Question: Looking at the screen short
how do i add the Steps and Choose project
is it a jabel or a title in the panel

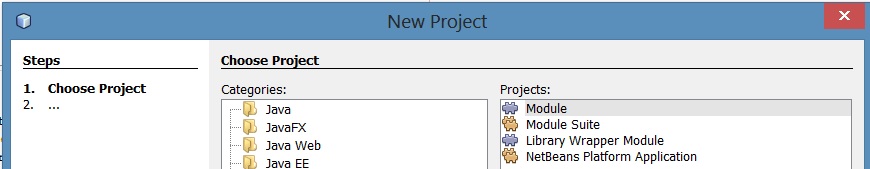
Answer: This would be done by utilising the 'Border' API available within the Swing. Take a closer look at <URL> for more details.
As a very rough example...

'''
import java.awt.BorderLayout;
import java.awt.Color;
import java.awt.EventQueue;
import java.awt.Font;
import javax.swing.JFrame;
import javax.swing.JLabel;
import javax.swing.JPanel;
import javax.swing.UIManager;
import javax.swing.UnsupportedLookAndFeelException;
import javax.swing.border.CompoundBorder;
import javax.swing.border.EmptyBorder;
import javax.swing.border.MatteBorder;
public class PanelTitles {
public static void main(String[] args) {
new PanelTitles();
}
public PanelTitles() {
EventQueue.invokeLater(new Runnable() {
@Override
public void run() {
try {
UIManager.setLookAndFeel(UIManager.getSystemLookAndFeelClassName());
} catch (ClassNotFoundException | InstantiationException | IllegalAccessException | UnsupportedLookAndFeelException ex) {
}
JFrame frame = new JFrame("Testing");
frame.setDefaultCloseOperation(JFrame.EXIT_ON_CLOSE);
frame.setLayout(new BorderLayout());
frame.add(new TitlePane(), BorderLayout.NORTH);
frame.add(new JLabel("This is the content"));
frame.pack();
frame.setLocationRelativeTo(null);
frame.setVisible(true);
}
});
}
public class TitlePane extends JPanel {
public TitlePane() {
setLayout(new BorderLayout());
setBorder(new CompoundBorder(new EmptyBorder(4, 4, 4, 4), new MatteBorder(0, 0, 1, 0, Color.BLACK)));
JLabel label = new JLabel("This is a title");
label.setFont(label.getFont().deriveFont(Font.BOLD));
add(label);
}
}
}
'''